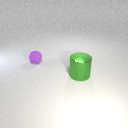
large green metal cylinder in front of small purple rubber sphere